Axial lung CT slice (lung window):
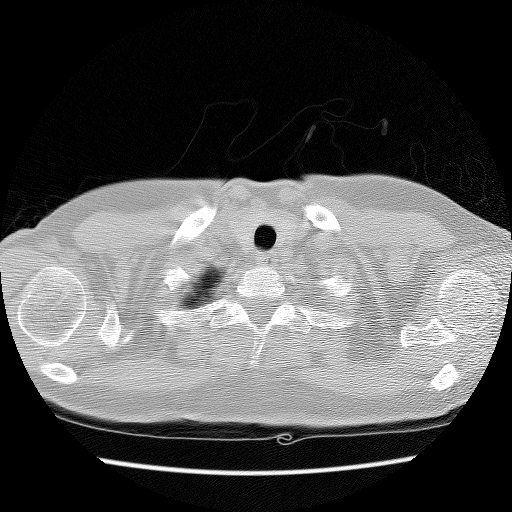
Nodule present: no